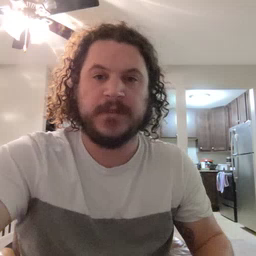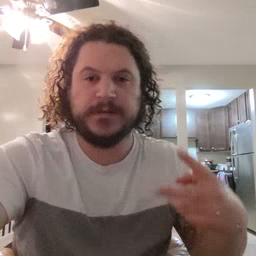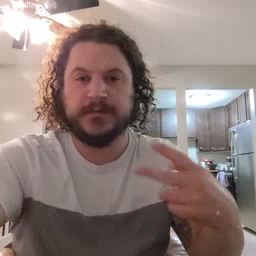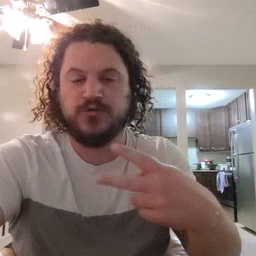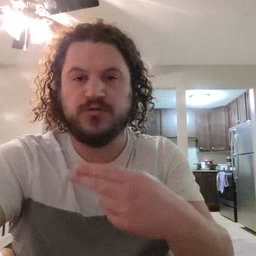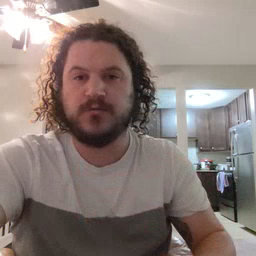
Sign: scissors